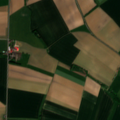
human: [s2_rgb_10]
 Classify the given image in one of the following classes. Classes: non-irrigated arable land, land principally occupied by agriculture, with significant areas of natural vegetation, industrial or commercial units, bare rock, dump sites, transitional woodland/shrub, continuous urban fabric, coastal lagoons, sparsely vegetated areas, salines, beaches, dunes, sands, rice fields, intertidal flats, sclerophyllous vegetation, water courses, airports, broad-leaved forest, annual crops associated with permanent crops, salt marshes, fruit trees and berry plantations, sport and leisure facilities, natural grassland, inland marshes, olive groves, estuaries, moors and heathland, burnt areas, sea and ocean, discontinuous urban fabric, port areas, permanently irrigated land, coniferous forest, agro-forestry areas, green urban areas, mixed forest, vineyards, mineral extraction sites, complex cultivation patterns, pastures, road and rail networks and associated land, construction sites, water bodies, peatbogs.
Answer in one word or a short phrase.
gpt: non-irrigated arable land, pastures, complex cultivation patterns